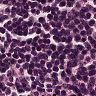
Metastatic tissue present: no